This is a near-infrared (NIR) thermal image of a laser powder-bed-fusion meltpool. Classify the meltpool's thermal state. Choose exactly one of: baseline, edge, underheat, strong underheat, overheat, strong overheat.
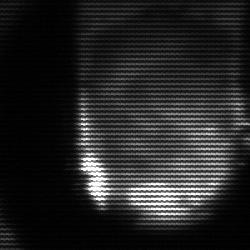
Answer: baseline